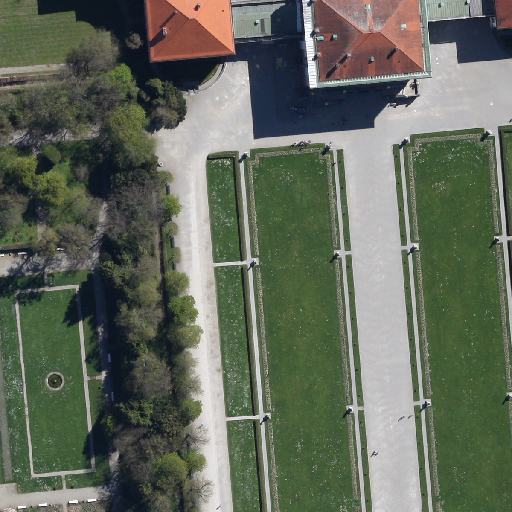
Referring expression: road